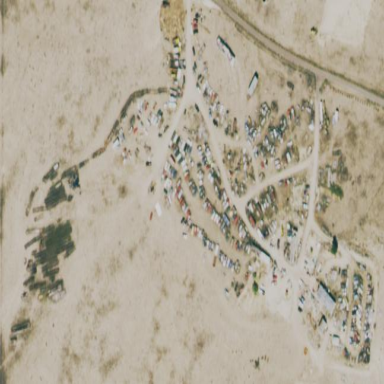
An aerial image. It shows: Scrap yard located in industrial area.